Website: ulta-beauty
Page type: billing-address
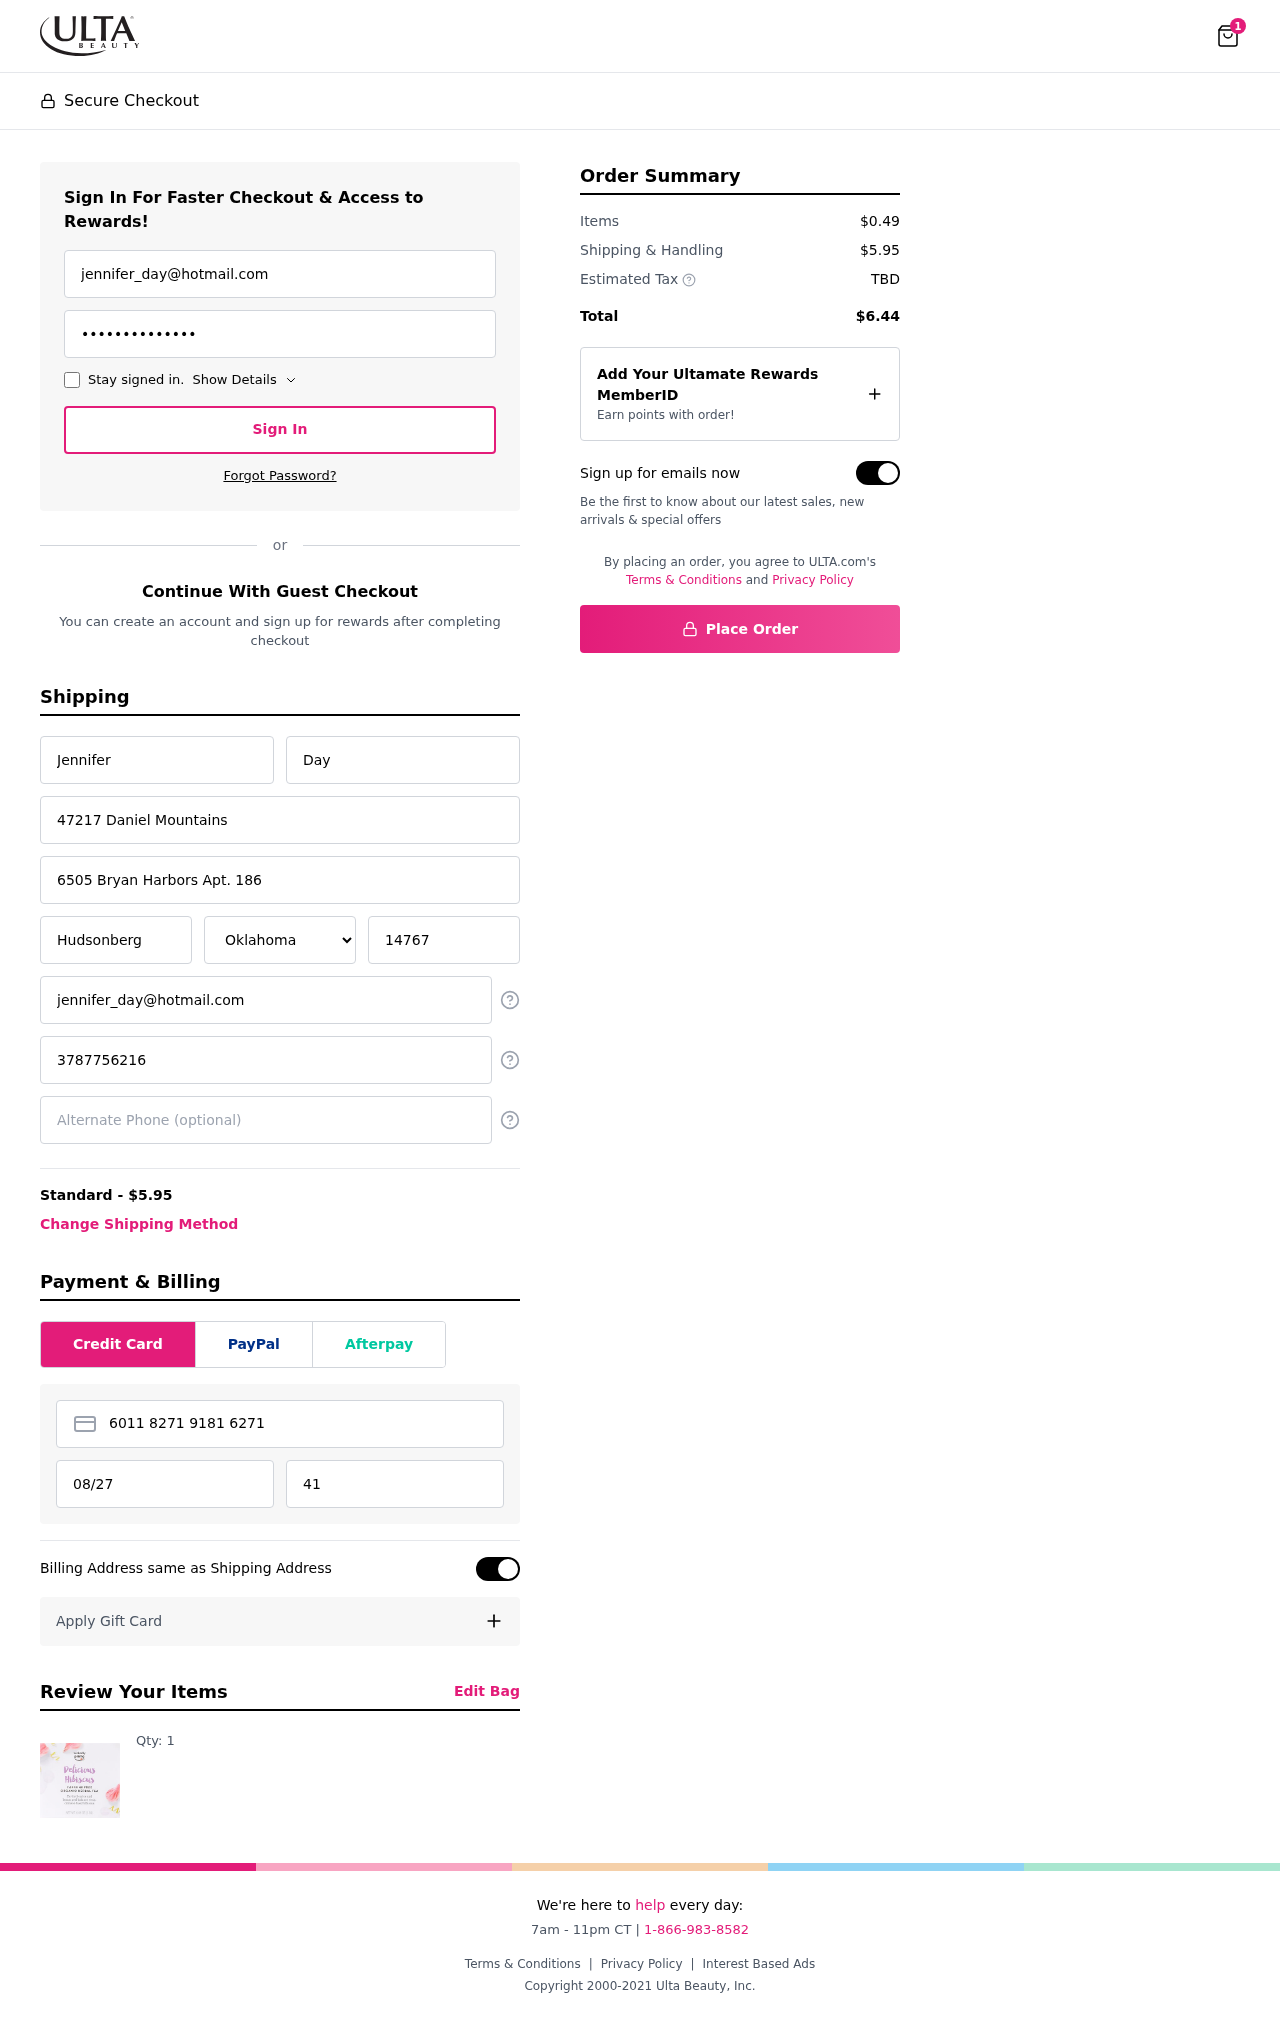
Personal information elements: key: PII_STATE
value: Oklahoma
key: PII_EMAIL
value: jennifer_day@hotmail.com
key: PII_FIRSTNAME
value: Jennifer
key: PII_LASTNAME
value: Day
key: PII_STREET
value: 47217 Daniel Mountains
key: PII_STREET2
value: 6505 Bryan Harbors Apt. 186
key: PII_CITY
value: Hudsonberg
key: PII_POSTCODE
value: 14767
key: PII_PHONE
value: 3787756216
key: PII_CARD_NUMBER
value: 6011 8271 9181 6271
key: PII_CARD_EXPIRY
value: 08/27
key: PII_CARD_CVV
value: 417
Product elements: key: PRODUCT1_QUANTITY
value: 1
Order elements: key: ORDER_NUM_ITEMS
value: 1
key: ORDER_SHIPPING_COST
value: $5.95
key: ORDER_SUBTOTAL
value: $0.49
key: ORDER_TOTAL
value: $6.44